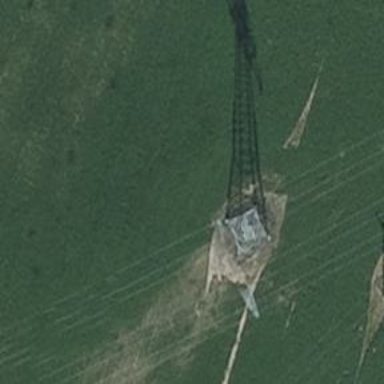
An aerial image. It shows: Power line in the image.